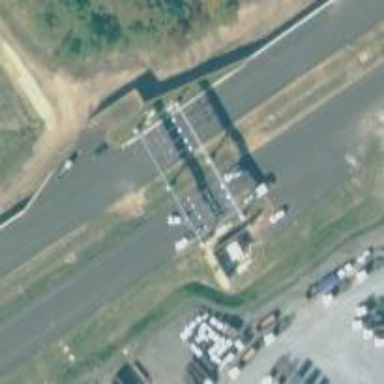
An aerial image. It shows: Toll gantry on the road.